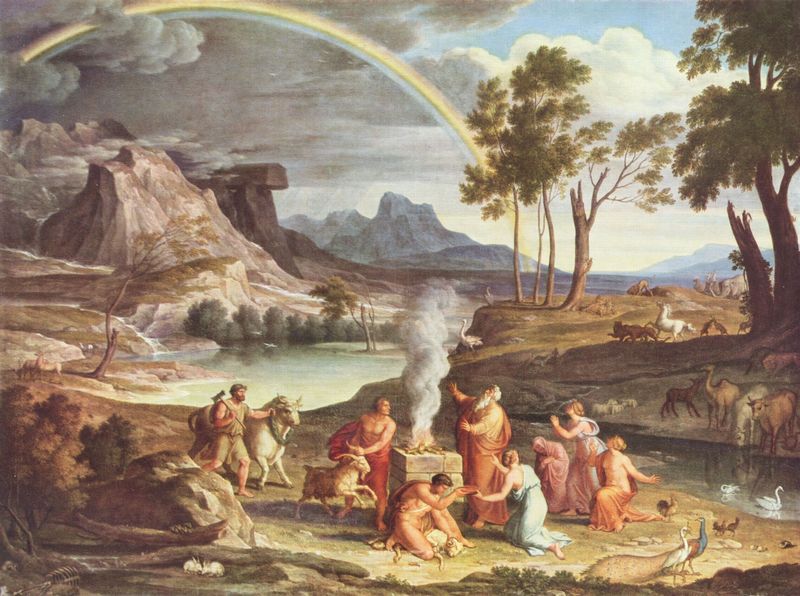
Titel: Landschaft mit dem Dankopfer Noahs
Künstler: Joseph Anton Koch
Standort: Frankfurt (am Main)
Institution: Das Städel, Städelsches Kunstinstitut und Städtische Galerie
Schlagwörter: akt, baum, berg, blau, dunkel, felsen, feuer, gemälde, himmel, mann, nackt, schatten, vogel, wasser, wolken, bäume, fluss, grün, landschaft, menschen, see, ufer, braun, frau, grau, hell, hintergrund, holz, licht, männer, szene, weiss, rot, tier, tiere, wiese, wolke, bart, trinken, bibel, blass, mensch, stein, natur, strauch, vögel, weide, busch, gewässer, rauch, gewand, gewänder, kind, pferd, pferde, hase, hasen, ente, schwan, berge, fels, gebirge, lila, violett, kuh, rind, wetter, men, people, religious, robes, women, old, painting, woman, paradies, lamm, rinder, schaf, antike, moses, pfau, altar, smoke, kaninchen, axt, clouds, gods, horses, man, nude, sky, toga, priester, hill, lake, landscape, mountain, mountains, nature, water, trees, menschengruppe, poussin, iphigenie, opfer, opferung, tränken, river, stream, anbetung, bock, ochse, stier, hammel, schäfer, color, animals, peacock, beard, biblisch, birds, ziegenbock, ziege, schwäne, buam, elefant, ziegen, trunk, family, kamel, regenbogen, prayer, hhimmel, colors, cow, horse, peaks, pond, fire, noah, rainbow, abraham, bull, goat, sheep, pfaue, pfauen, opferaltar, opferlamm, lamb, kamele, dromedar, landschaftsdarstellung, bible, biblical, camel, opferfeuer, ritual, praying, camp, flame, opfertier, malerei, sacrifice, druiden, menschen baum, vogelpfau, scenery, axe, ox, elephant, topless, ark, boobs, tits, swan, rabbit, offerings, rabbits, operlamm, cky, peacocks, storm clouds, sons, wmen, pound, promise, elephants, prayig, ritural, orse, deliverance, covenant, 15. jahrhundert, historeinmalerei